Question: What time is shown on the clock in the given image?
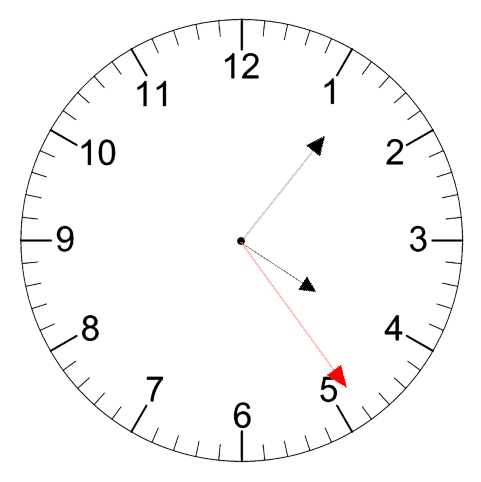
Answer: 04:06:24